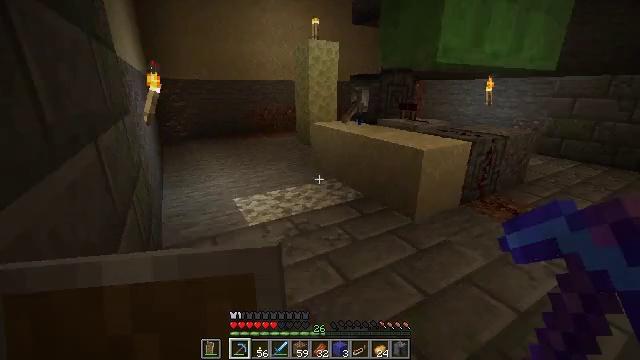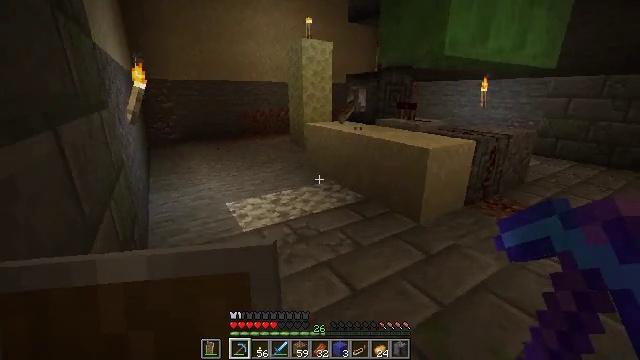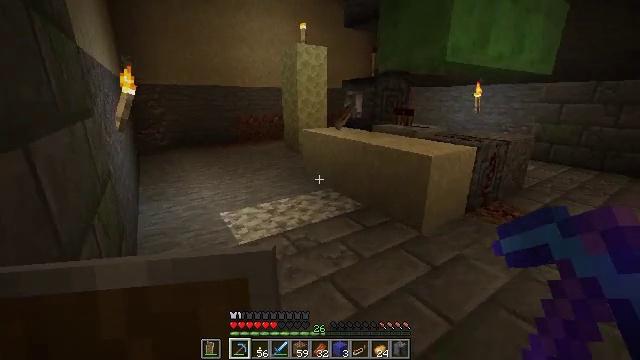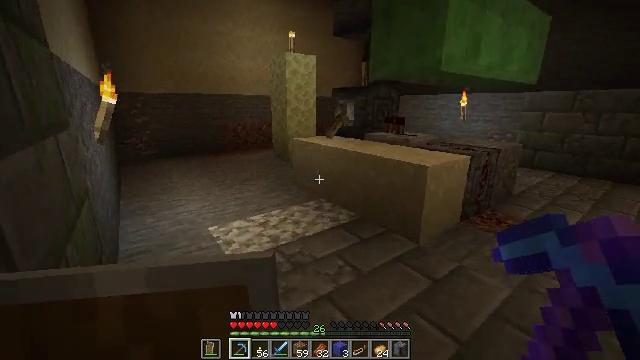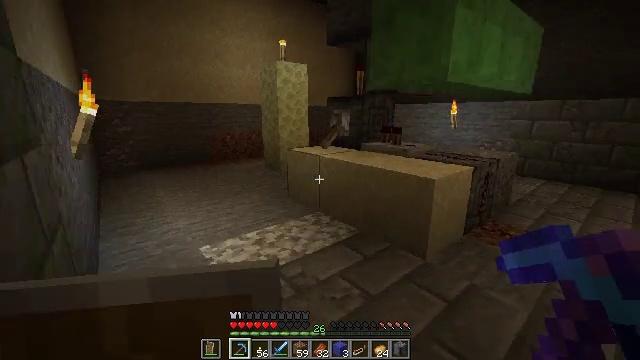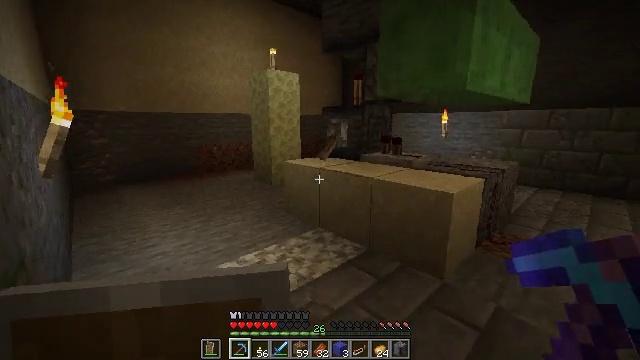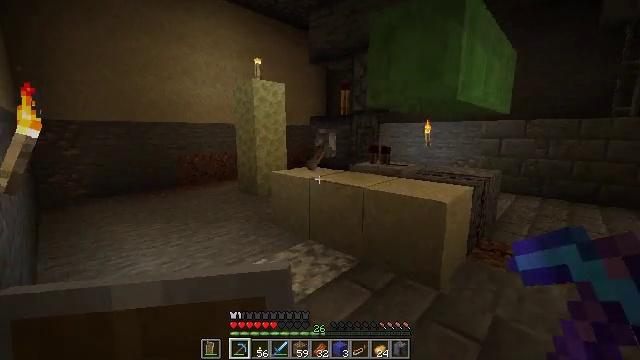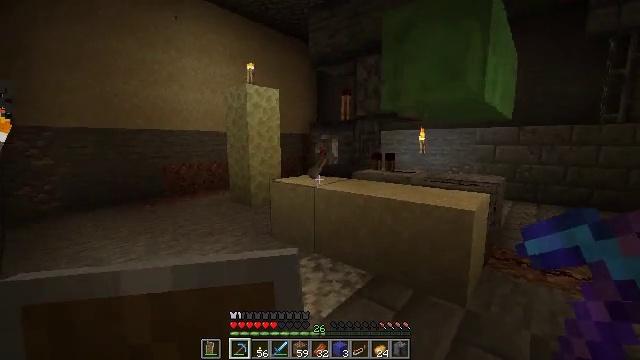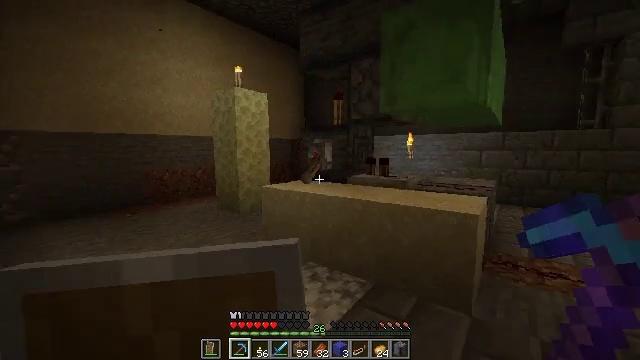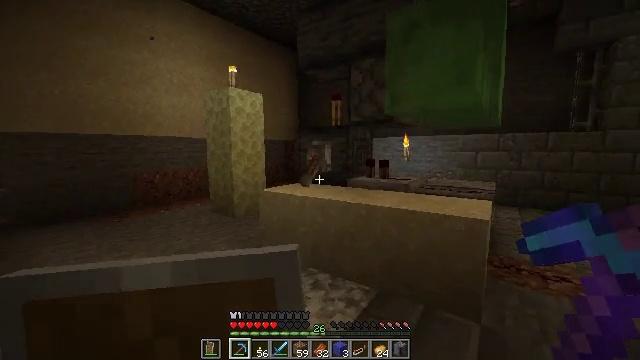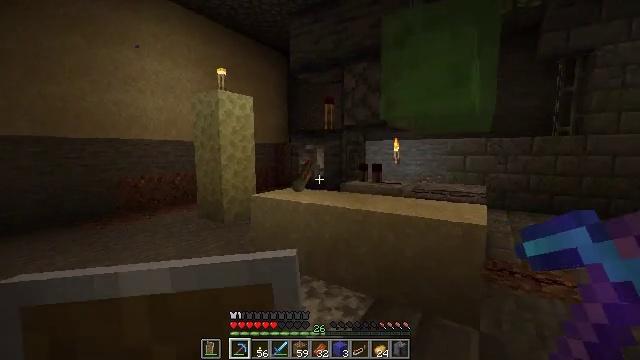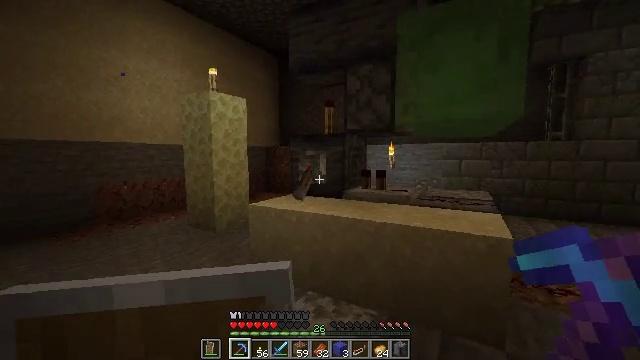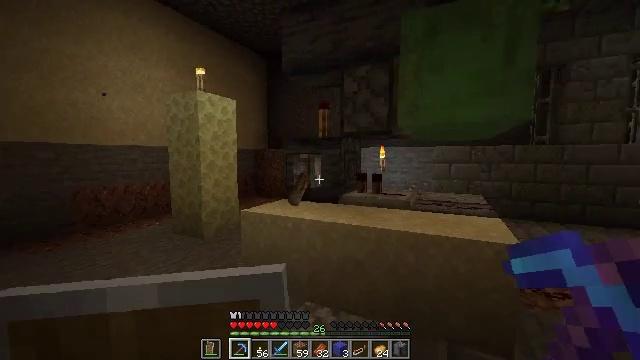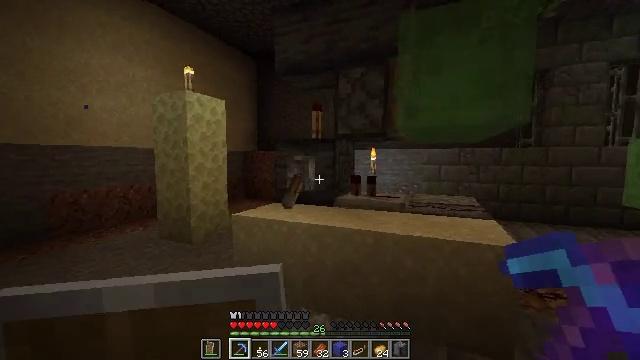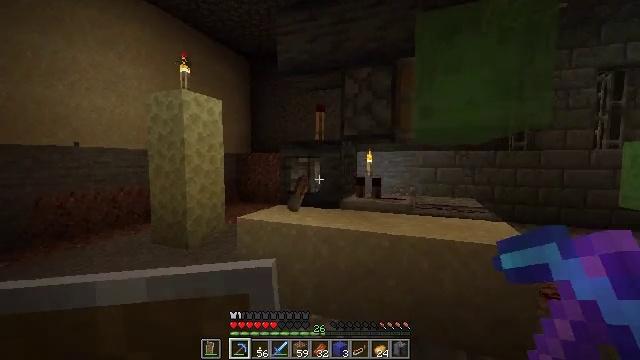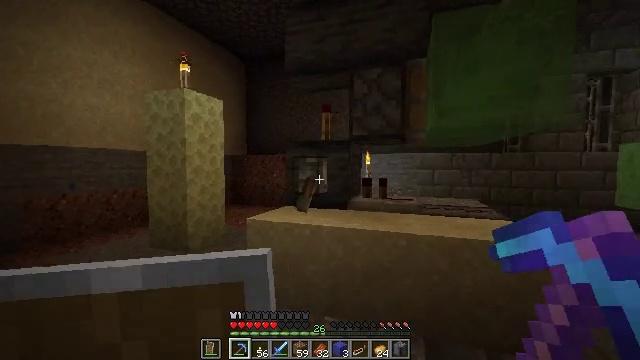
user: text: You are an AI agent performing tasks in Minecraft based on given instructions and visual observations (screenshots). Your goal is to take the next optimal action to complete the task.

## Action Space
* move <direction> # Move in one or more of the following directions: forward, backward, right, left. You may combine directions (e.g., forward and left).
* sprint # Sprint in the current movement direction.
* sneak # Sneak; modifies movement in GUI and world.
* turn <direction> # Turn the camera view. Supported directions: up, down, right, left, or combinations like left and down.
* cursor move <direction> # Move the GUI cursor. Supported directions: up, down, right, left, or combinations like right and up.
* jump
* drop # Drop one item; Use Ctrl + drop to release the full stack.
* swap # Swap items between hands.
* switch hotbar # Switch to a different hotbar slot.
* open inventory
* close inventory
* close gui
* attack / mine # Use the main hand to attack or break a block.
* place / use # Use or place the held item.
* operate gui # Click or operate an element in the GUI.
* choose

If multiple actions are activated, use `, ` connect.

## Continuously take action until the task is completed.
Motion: motion action
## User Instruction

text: Mine the sticky piston.
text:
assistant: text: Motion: move forward and move left, turn right
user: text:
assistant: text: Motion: move forward and move left, turn right and up
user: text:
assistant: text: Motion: move forward and move left, turn right and up
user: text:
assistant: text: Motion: move forward and move left, turn right and up
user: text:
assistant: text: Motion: move forward and move left, turn right and up
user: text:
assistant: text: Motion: move forward and move left, turn right and up
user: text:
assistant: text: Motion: move forward and move left, turn right and up
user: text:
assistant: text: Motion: move forward and move left, turn right and up
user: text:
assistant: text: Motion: move forward and move left, turn right
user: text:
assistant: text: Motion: move forward and move left, turn right
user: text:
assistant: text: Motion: move forward and move left, turn right
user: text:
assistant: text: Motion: move forward and move left, turn right
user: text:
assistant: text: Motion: move left, turn right
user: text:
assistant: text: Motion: move left, turn right
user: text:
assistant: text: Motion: move left, turn right
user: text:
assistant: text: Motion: move left, turn right
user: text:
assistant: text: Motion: move left, turn right
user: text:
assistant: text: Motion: move left
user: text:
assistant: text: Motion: no_op
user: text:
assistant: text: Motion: no_op
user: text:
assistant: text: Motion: turn right
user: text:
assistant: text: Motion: turn right and up
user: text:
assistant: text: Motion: turn right and up
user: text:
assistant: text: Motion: turn right and up
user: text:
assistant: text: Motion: turn right and up
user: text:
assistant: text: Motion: turn right and up
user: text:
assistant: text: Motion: turn right and up
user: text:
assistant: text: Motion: no_op
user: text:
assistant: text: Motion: no_op
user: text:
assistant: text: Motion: no_op